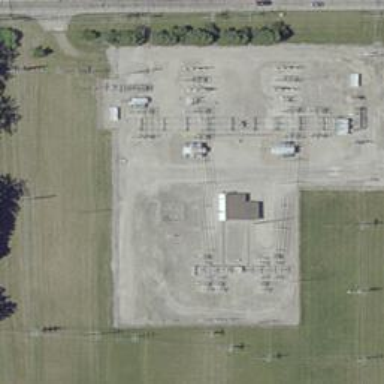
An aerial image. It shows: Fence surrounds transmission level power substation.